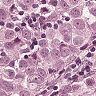
Metastatic tissue present: yes